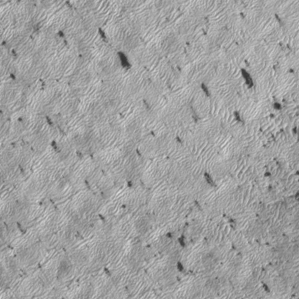
Label: frost